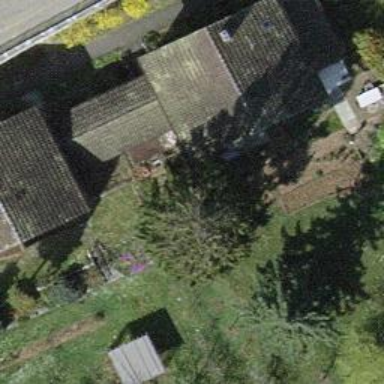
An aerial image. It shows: Semidetached house with gabled roof.